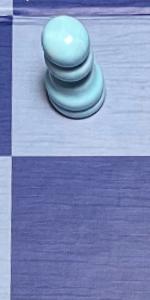
Label: Empty